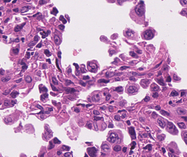
Tumor epithelial tissue: yes
Tumor-associated stroma tissue: no
Normal tissue: no